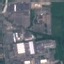
Land use / land cover: Industrial